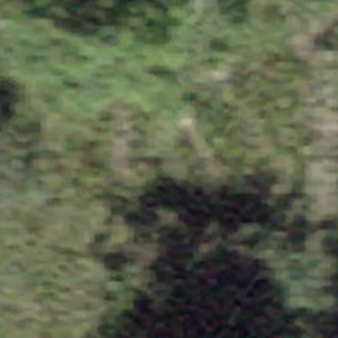
Label: other